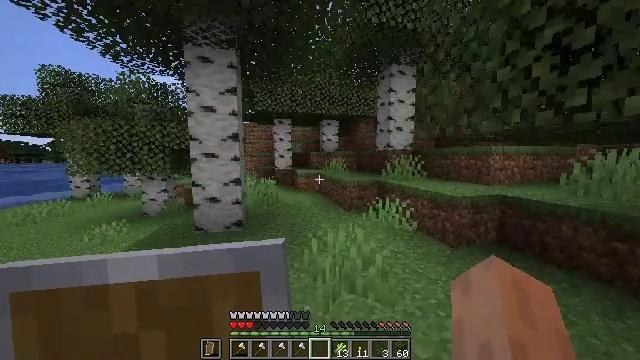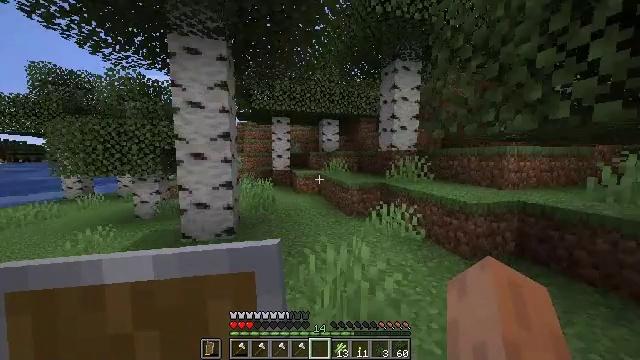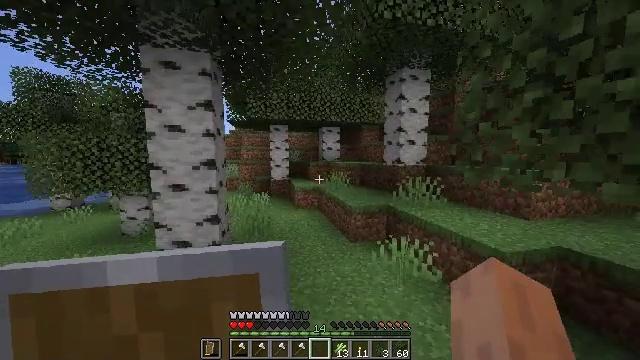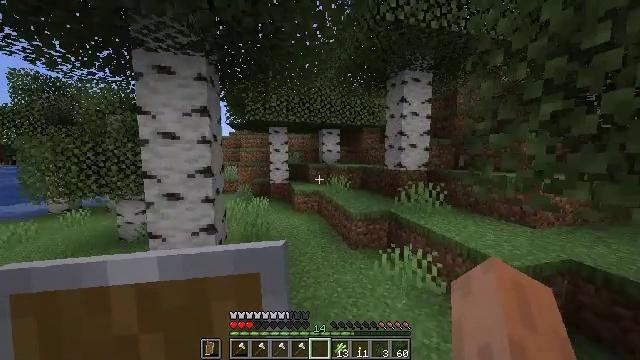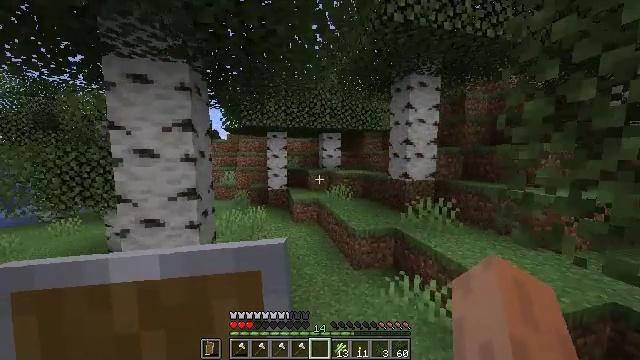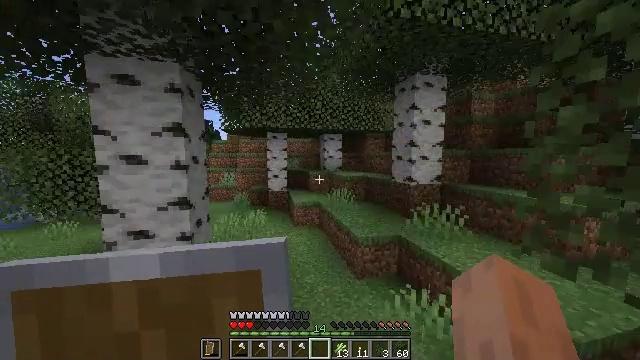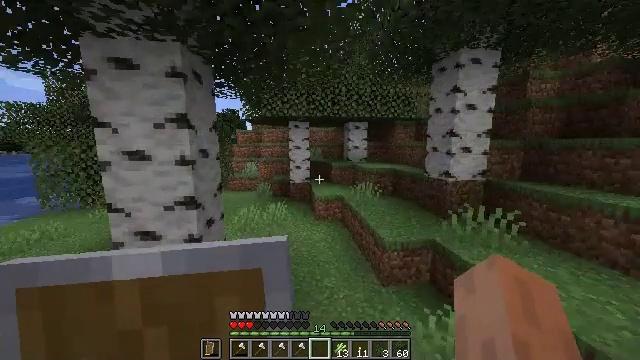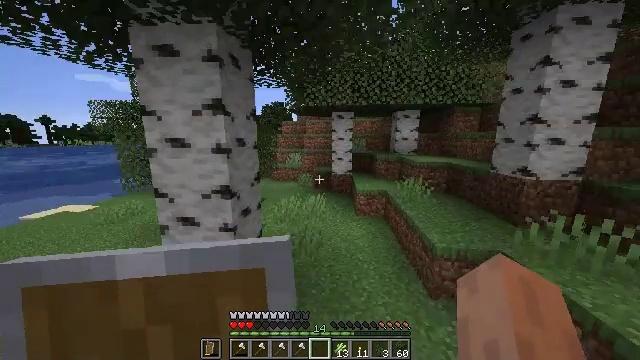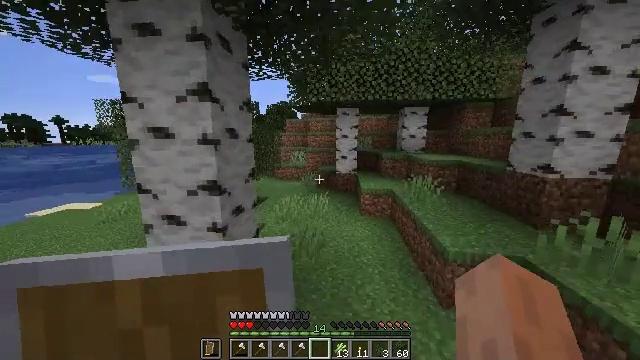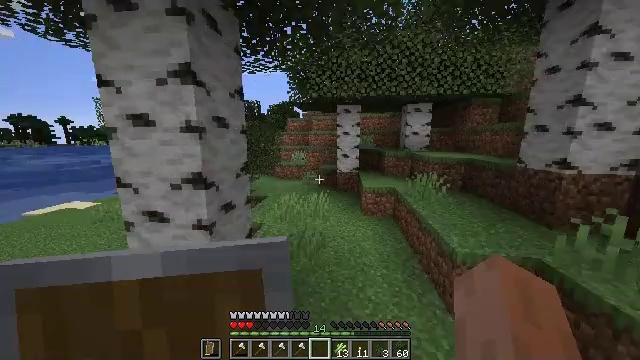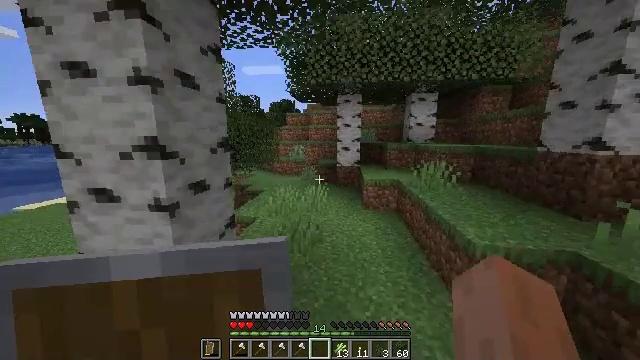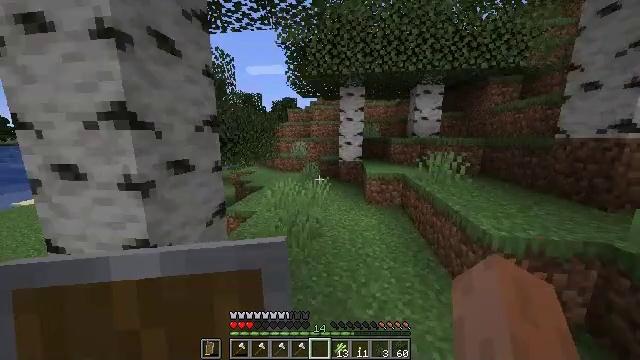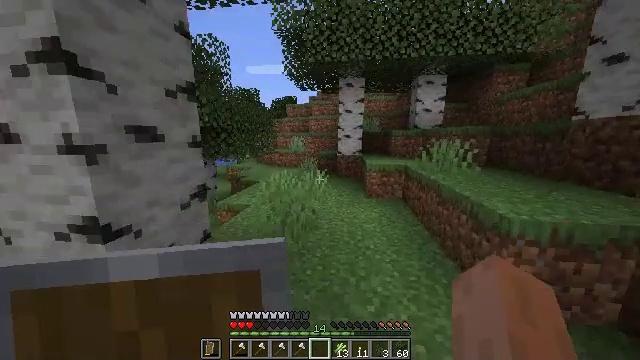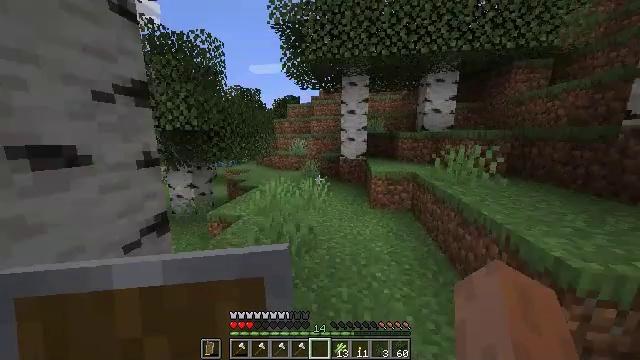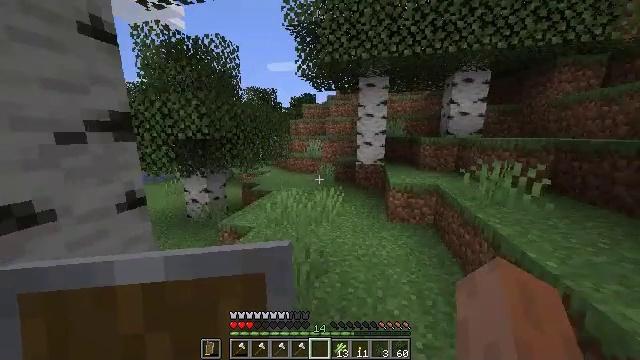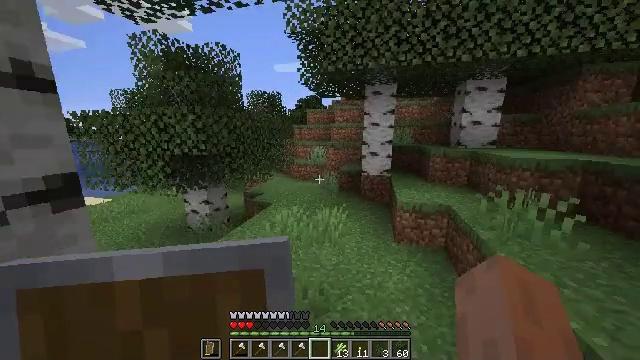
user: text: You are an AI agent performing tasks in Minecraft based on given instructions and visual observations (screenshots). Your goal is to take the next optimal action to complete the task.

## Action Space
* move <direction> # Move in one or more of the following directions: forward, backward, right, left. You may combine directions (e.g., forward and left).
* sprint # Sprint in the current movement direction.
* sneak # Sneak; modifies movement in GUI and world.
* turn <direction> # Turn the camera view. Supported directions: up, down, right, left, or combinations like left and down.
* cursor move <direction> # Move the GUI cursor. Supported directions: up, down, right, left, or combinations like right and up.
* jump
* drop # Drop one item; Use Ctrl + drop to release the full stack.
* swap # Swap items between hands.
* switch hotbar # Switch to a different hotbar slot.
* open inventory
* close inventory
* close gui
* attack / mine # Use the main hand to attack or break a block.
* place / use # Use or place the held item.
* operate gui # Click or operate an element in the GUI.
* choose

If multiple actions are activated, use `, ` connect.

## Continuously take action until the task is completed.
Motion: motion action
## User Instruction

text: Hunt a salmon.
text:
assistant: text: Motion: move forward, sprint, jump
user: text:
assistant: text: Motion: move forward, sprint, jump
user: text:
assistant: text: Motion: move forward, sprint, jump
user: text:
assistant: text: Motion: move forward, sprint, jump
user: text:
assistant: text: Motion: move forward, sprint, jump
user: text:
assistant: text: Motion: move forward, sprint, turn left and down, jump
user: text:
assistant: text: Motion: move forward, sprint, turn left and down, jump
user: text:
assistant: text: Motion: move forward, sprint, turn left, jump
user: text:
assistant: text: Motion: move forward, sprint, jump
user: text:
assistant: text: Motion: move forward, sprint, jump
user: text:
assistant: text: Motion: move forward, sprint, jump
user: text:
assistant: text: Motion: move forward, sprint, jump
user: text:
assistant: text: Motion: move forward, sprint, jump
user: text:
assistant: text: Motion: move forward, sprint, turn left, jump
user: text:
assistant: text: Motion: move forward, sprint, turn left, jump
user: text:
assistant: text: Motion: move forward, sprint, jump
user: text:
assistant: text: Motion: move forward and move left, sprint, jump
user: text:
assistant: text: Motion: move forward and move left, sprint, jump
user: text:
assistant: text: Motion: move forward and move left, sprint, jump
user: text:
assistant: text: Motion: move forward and move left, sprint, jump
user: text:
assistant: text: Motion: move forward and move left, sprint, jump
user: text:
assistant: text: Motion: move forward, sprint, jump
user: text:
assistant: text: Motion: move forward, sprint, jump
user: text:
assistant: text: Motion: move forward, sprint, jump
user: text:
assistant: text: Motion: move forward, sprint, jump
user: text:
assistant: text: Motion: move forward, sprint, jump
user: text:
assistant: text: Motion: move forward, sprint, jump
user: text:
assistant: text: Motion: move forward, sprint, jump
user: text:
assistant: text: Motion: move forward, sprint, jump
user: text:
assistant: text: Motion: move forward, sprint, jump